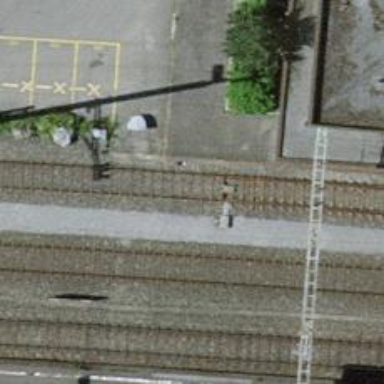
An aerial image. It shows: Single-track electrified railway siding with contact line for service.